Breast ultrasound image
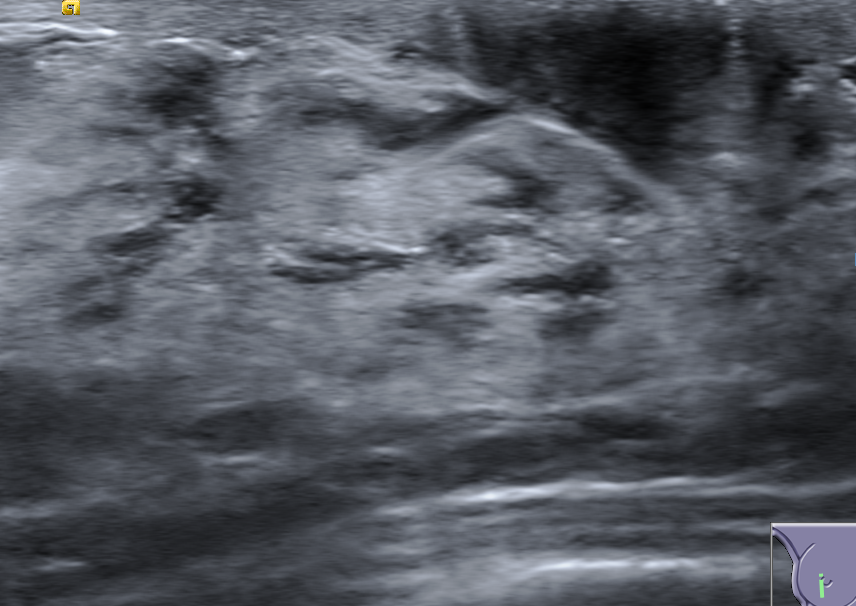
Diagnosis: normal